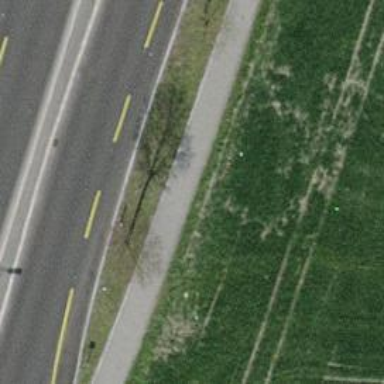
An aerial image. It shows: Asphalt sidewalk.